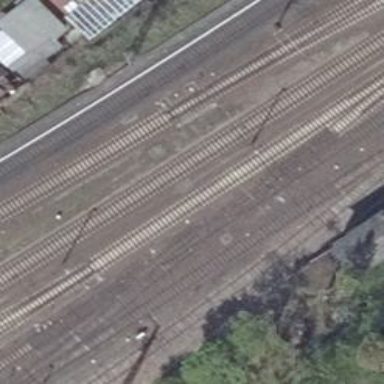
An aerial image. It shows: Railway switch.